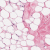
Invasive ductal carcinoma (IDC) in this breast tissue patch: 0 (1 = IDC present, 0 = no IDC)